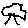
Label: tree